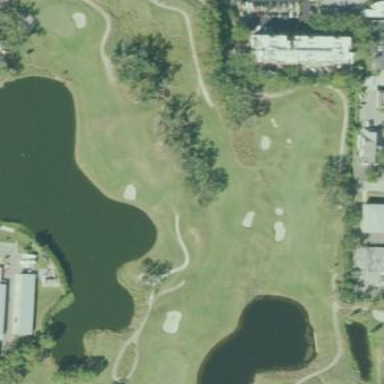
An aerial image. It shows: Golf fairway surrounded by grass.